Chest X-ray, AP view. Patient: 57 years old, sex M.
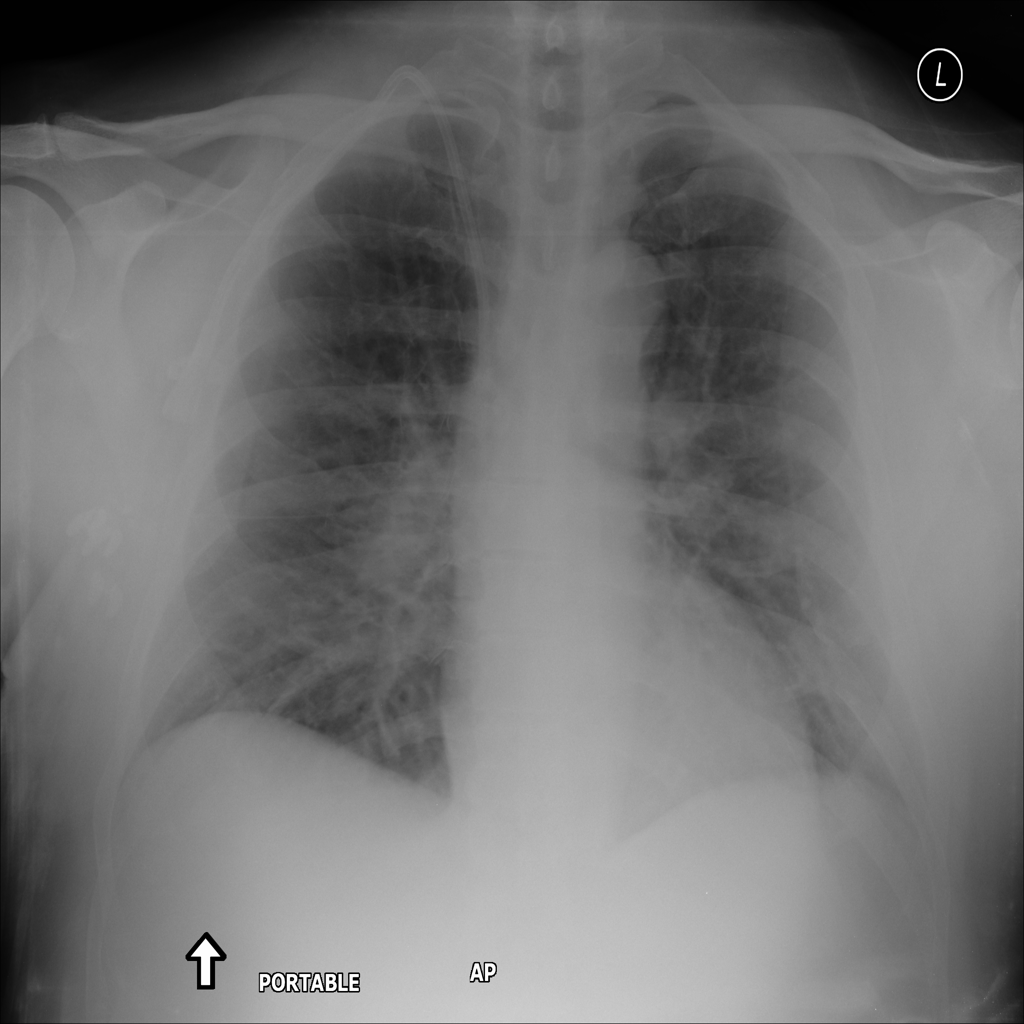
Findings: Infiltration, Nodule